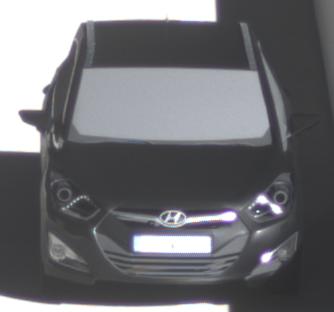
Make: Hyundai
Model: i40 Kombi 1.6 GDI
Detailed model: i40 (VF) Kombi
Model produced from: 2012/08
Model produced until: 2013/09
Doors: 5
Color: black
Road condition: dry road
Daytime: morning or afternoon
Contrast: high contrast